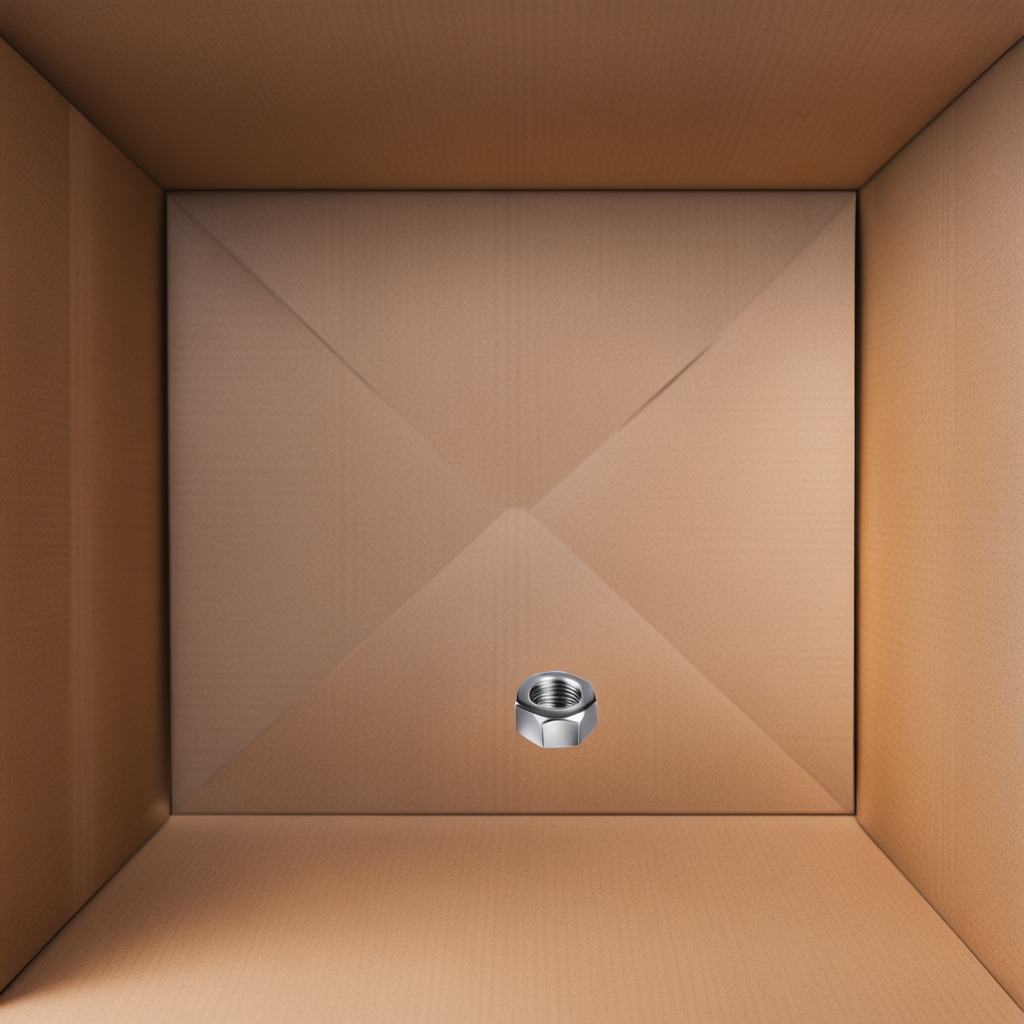
A metal nut is lying on a clean dry cardboard box surface in an outdoor workshop during daytime bright natural light soft shadows slightly creased but